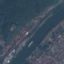
Label: River